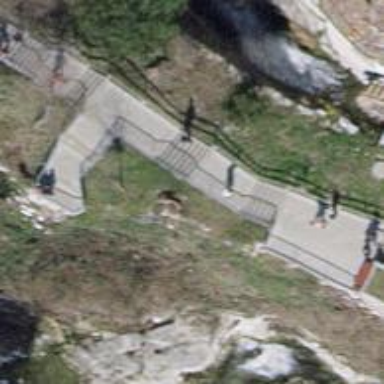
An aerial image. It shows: Path made of paving stones.